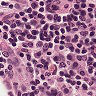
Metastatic tissue present: no